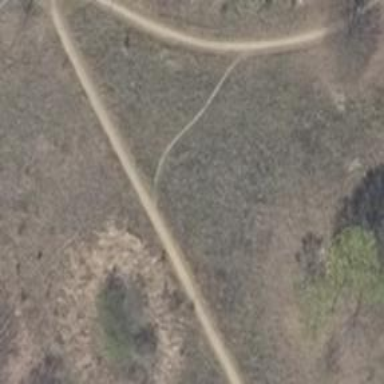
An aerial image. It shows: Path on the ground.